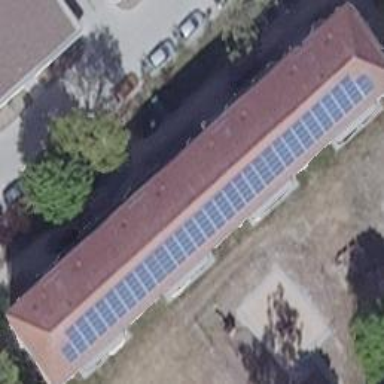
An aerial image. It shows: Building with hipped roof.